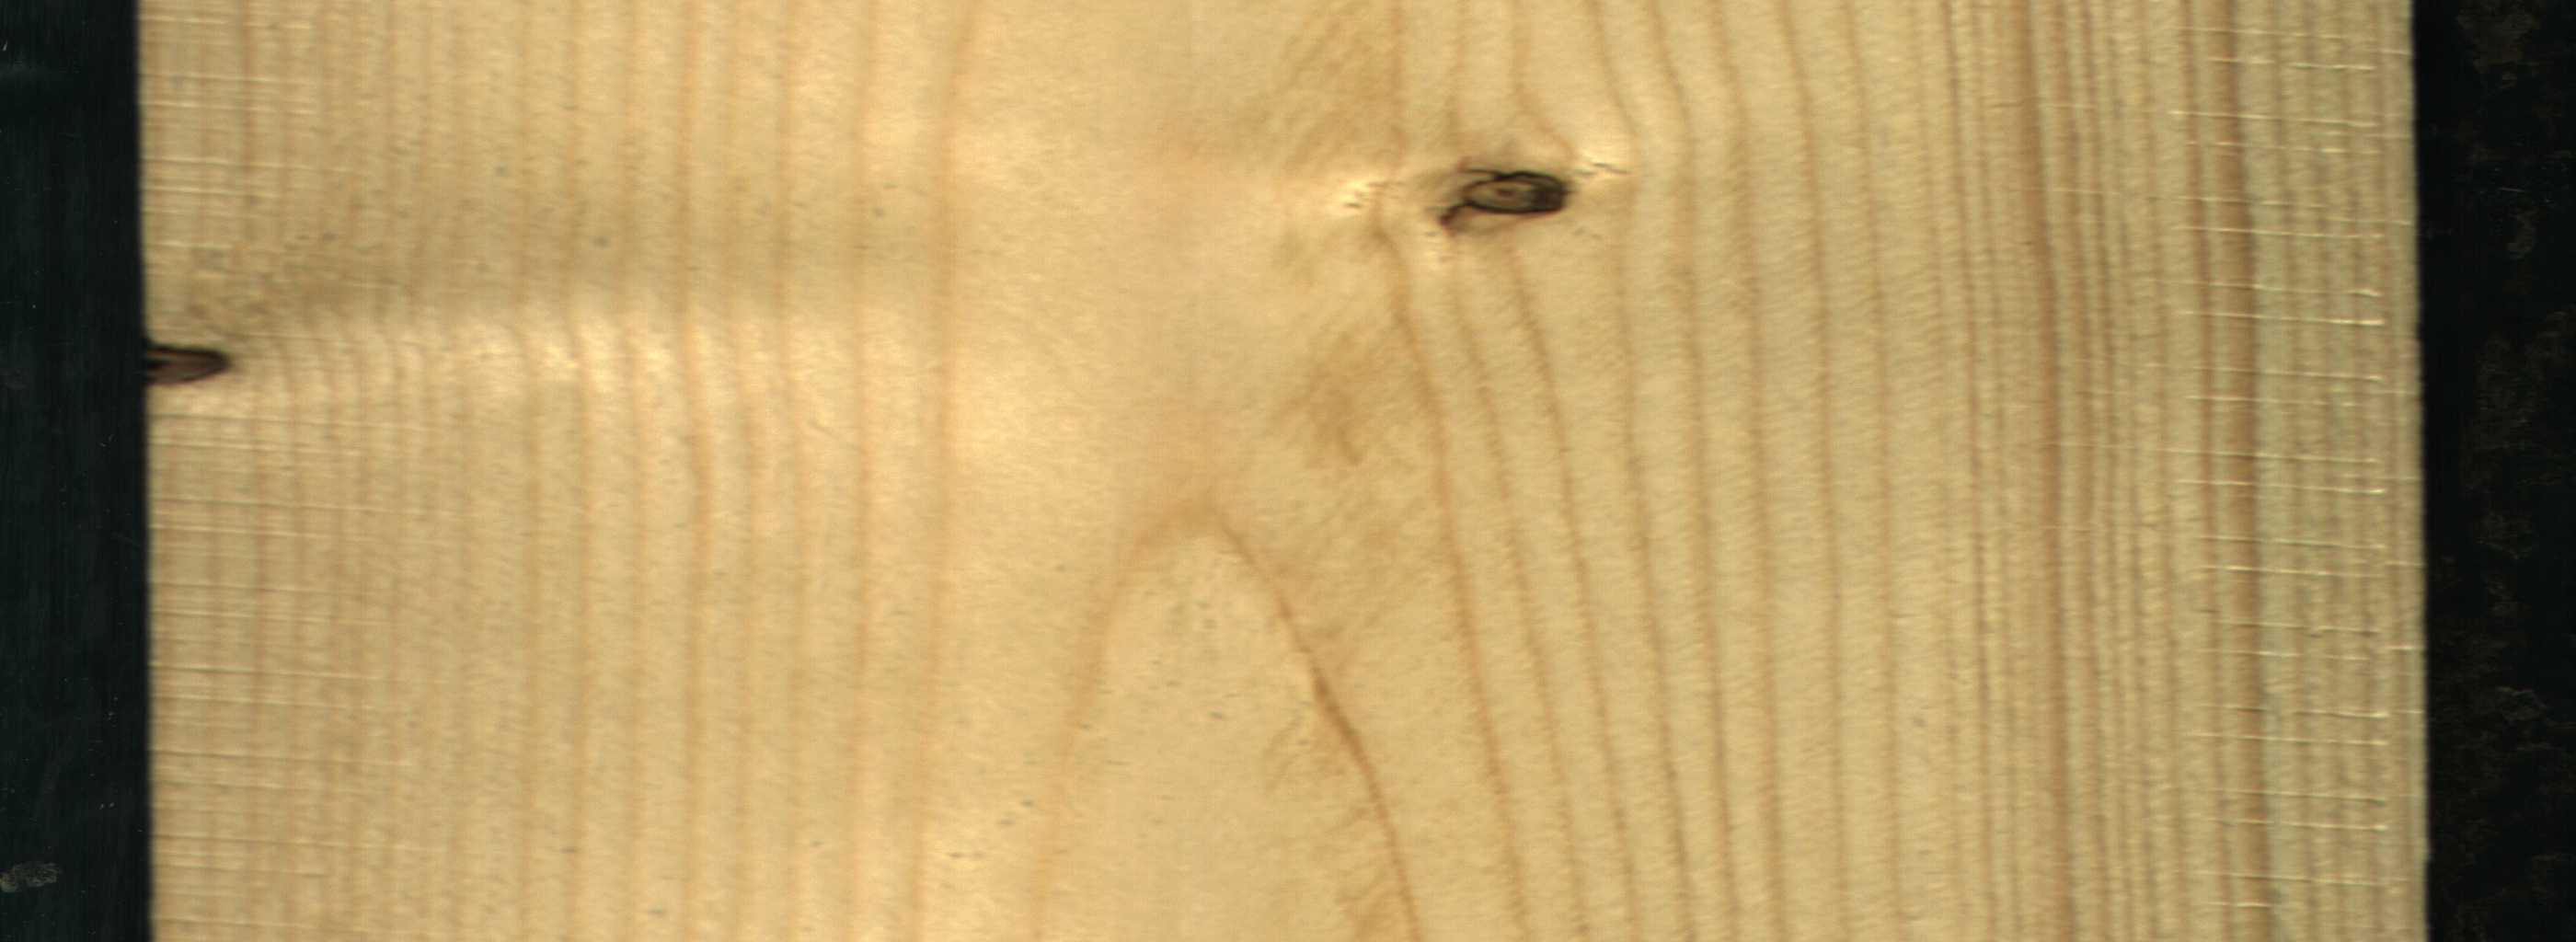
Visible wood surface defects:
Dead_Knot
Dead_Knot